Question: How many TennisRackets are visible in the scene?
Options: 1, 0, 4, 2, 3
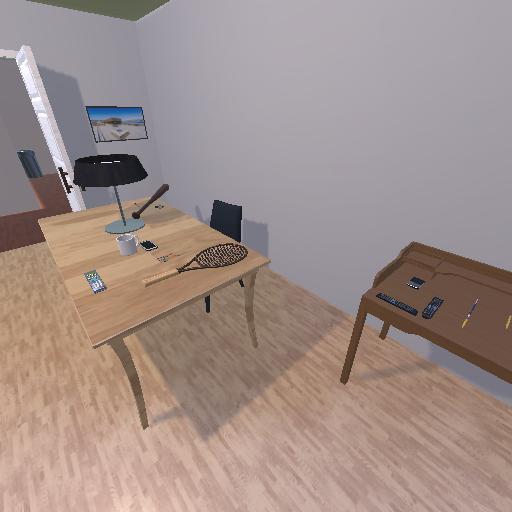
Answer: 1